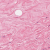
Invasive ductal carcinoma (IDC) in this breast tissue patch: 0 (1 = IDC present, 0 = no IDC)